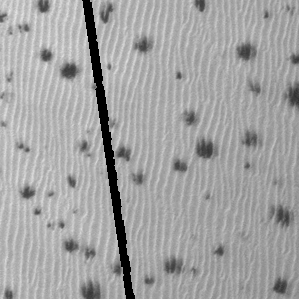
Label: frost